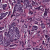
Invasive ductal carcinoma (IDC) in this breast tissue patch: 1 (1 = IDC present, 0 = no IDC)